Question: I keep getting these errors trying to run the Reachability.h

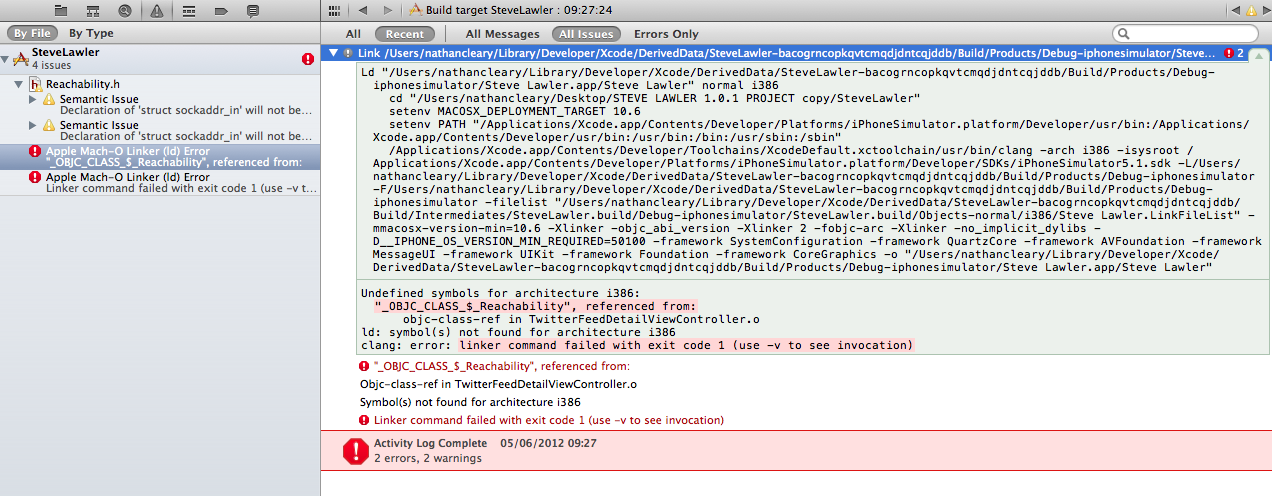
Answer: Go to Project 'build phases' and add the following
Under 'Compile sources', press the "+" icon and add 'Reachability.m'
Under 'Link Binary With Libraries' press the "+" icon and add 'SystemConfiguration.framework'

If you are receiving ARC compilation errors
You will have to disable ARC on specific files
To do that please follow the steps in this answer
<URL>